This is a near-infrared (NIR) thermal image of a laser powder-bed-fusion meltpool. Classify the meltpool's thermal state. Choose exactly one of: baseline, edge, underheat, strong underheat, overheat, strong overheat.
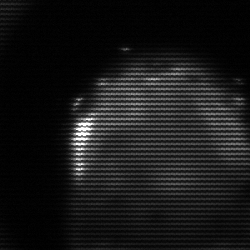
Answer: edge